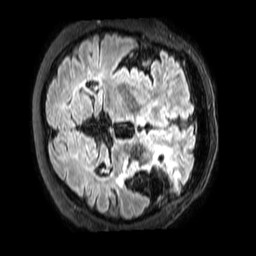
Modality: FLAIR
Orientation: axial
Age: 64
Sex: male
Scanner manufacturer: philips
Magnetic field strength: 3 T
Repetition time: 4.8 s
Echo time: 0.279 s